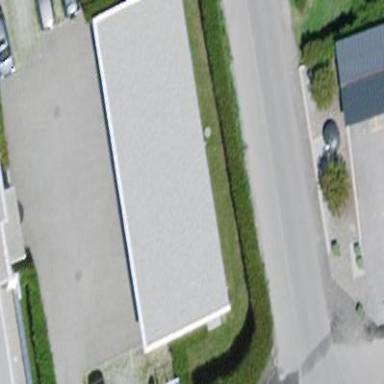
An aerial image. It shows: Group of garages.